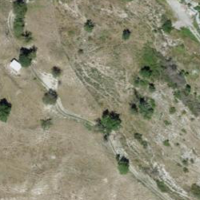
EUNIS habitat code: 24
Species observed at this site:
Setina aurita